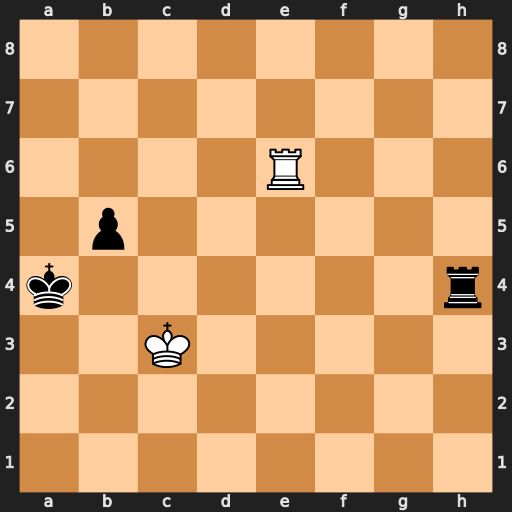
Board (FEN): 8/8/4R3/1p6/k6r/2K5/8/8
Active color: w
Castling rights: -
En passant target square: -
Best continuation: Ra6#